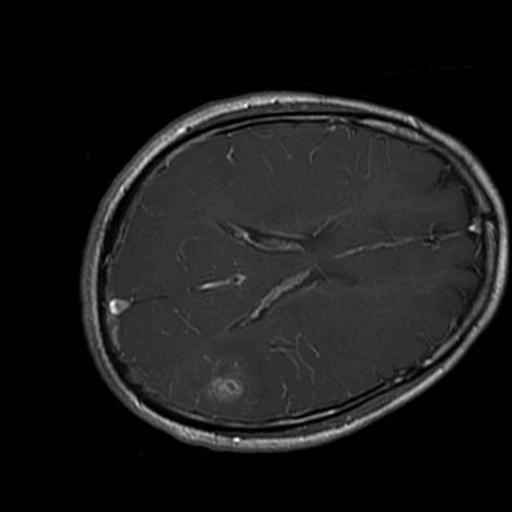
Label: brain_glioma